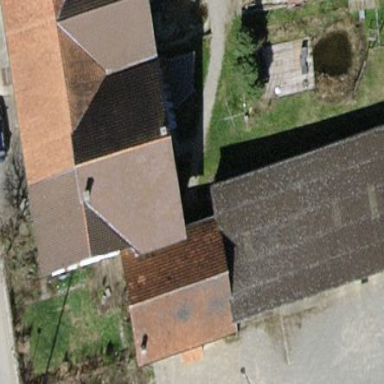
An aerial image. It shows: Farm building with gabled roof.